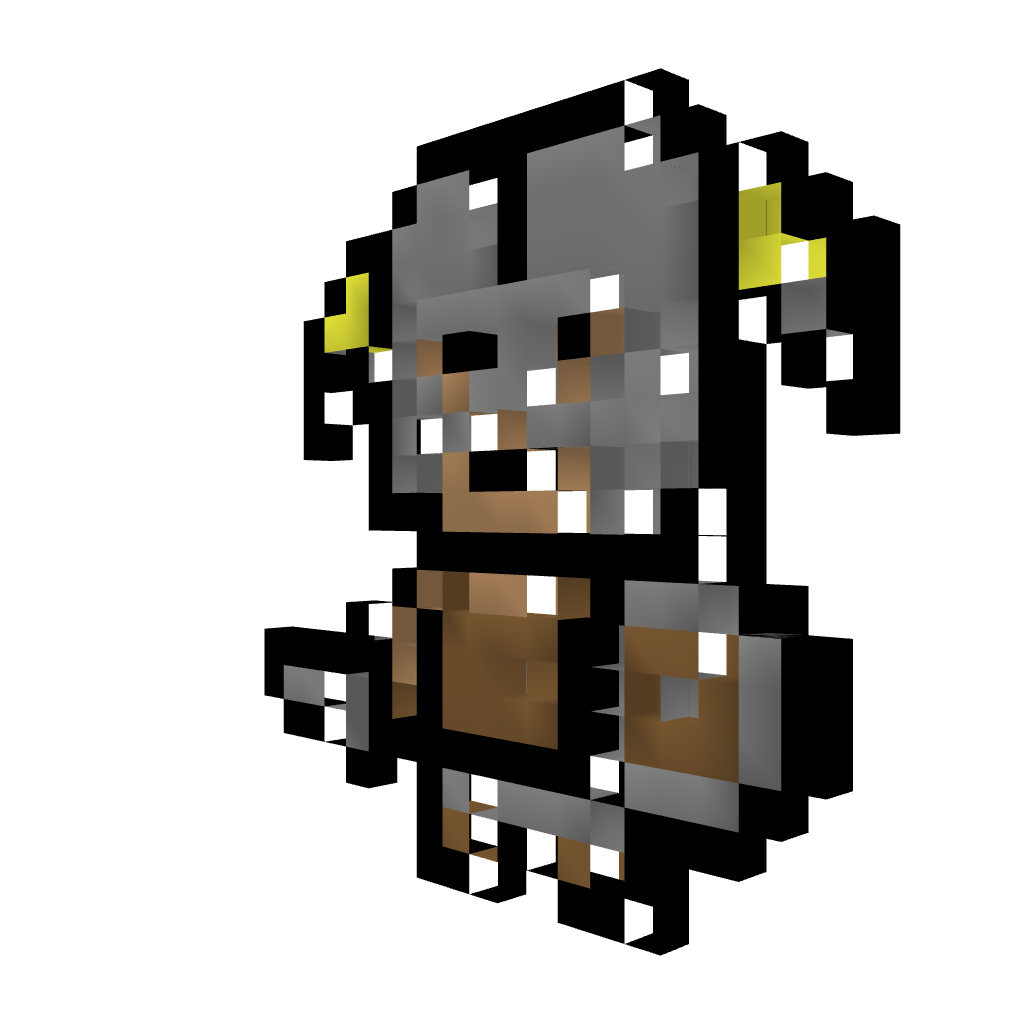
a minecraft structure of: Man Its A Viking bad low quality